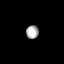
Tissue: lung
Cell type: Epithelial cells
Senescence score: 0.5665
Nuclear area (px): 168
Mean DAPI intensity: 169.524